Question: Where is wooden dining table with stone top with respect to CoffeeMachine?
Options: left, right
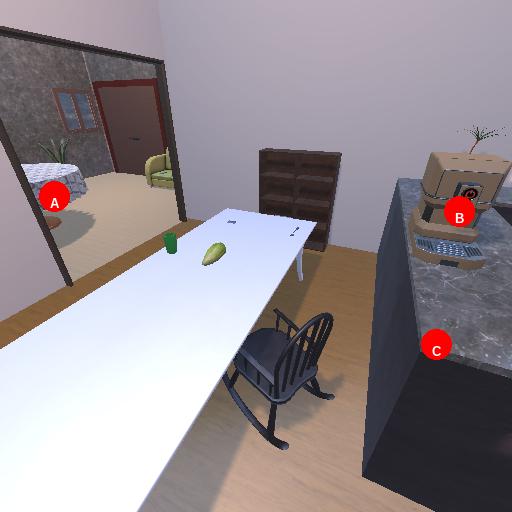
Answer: left